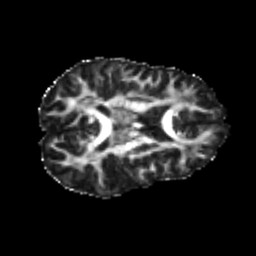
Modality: FA
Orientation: axial
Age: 22
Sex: female
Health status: healthy
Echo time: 0.074 s